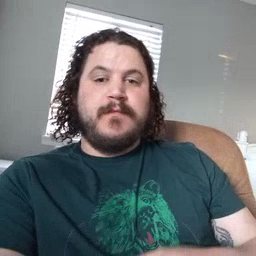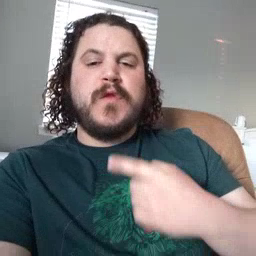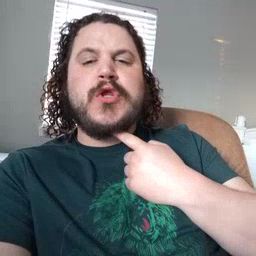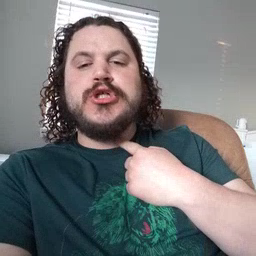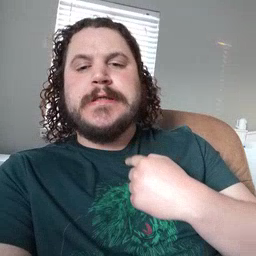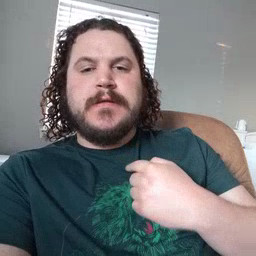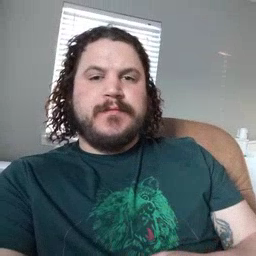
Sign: thirsty